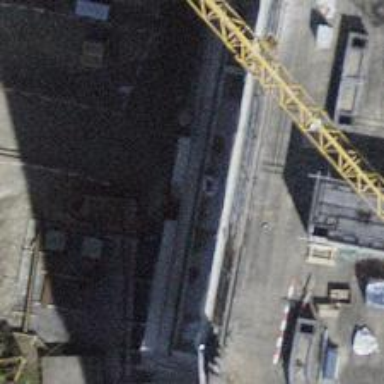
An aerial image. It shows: Paved footway passing through tunnel.